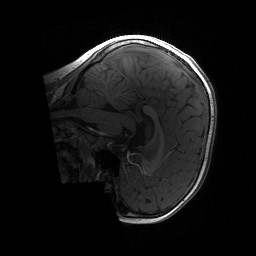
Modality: T1w
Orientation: sagittal
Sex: male
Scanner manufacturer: siemens
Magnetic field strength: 3 T
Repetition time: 1.9 s
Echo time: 0.00243 s